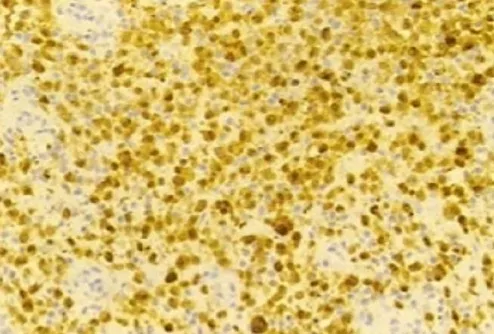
Microscopic aspect of vulvar langerhans cell histiocytosis: immunolabelling S 100 (lens 20).
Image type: pathology (immunostaining)